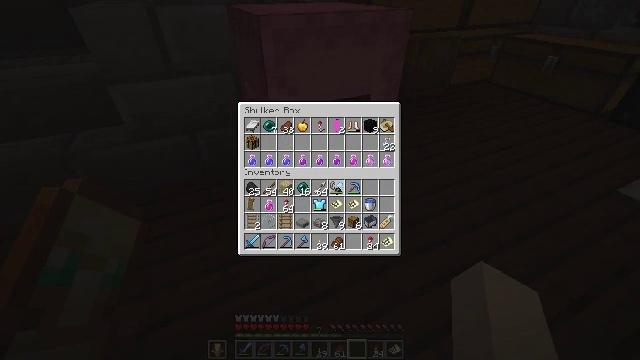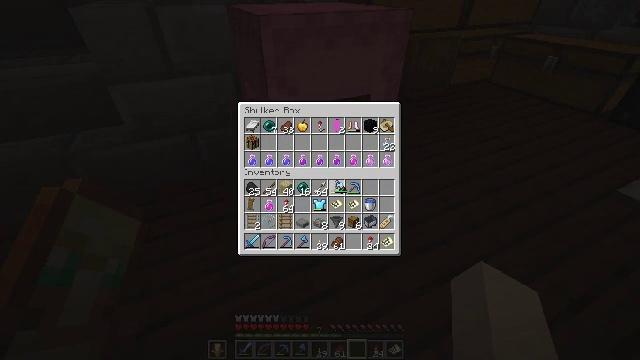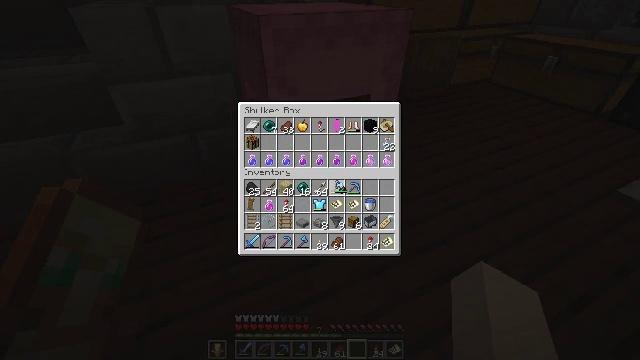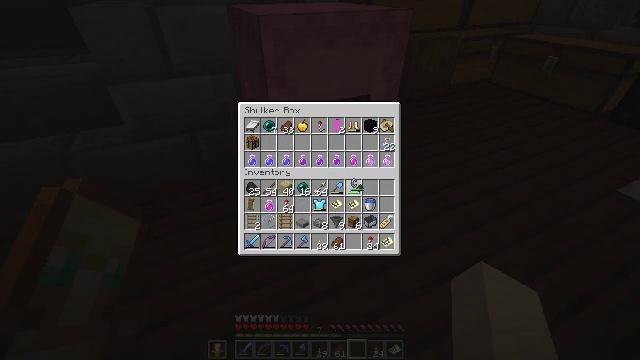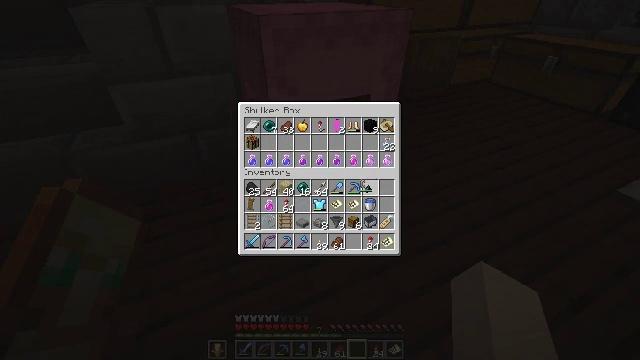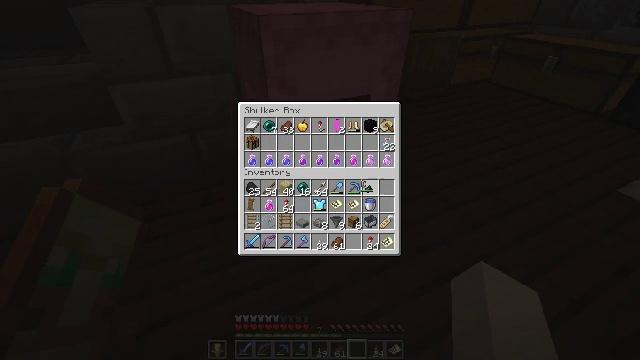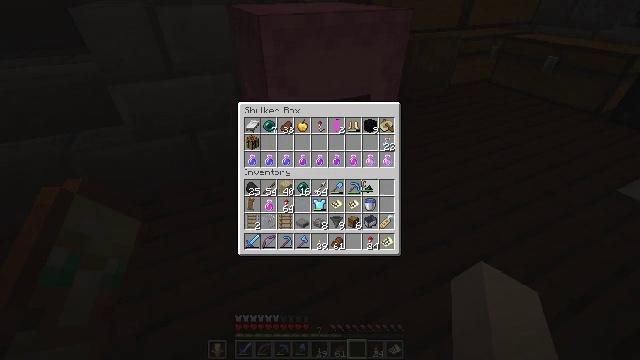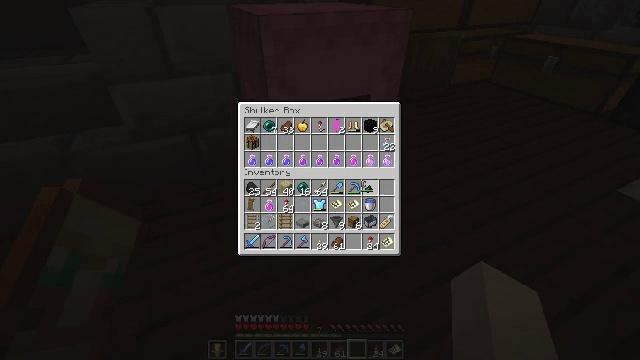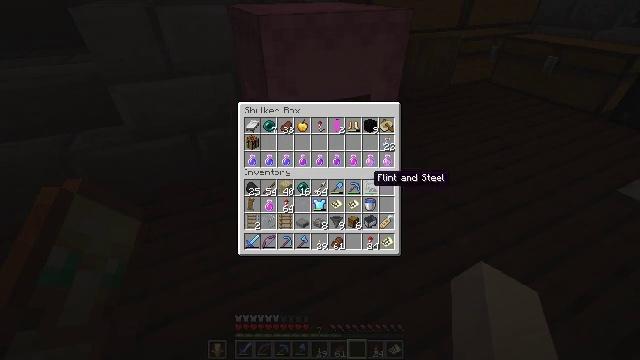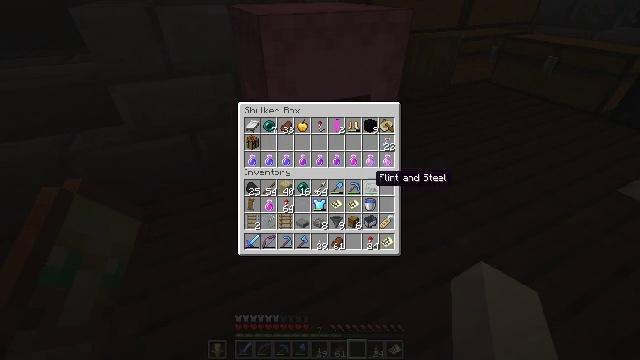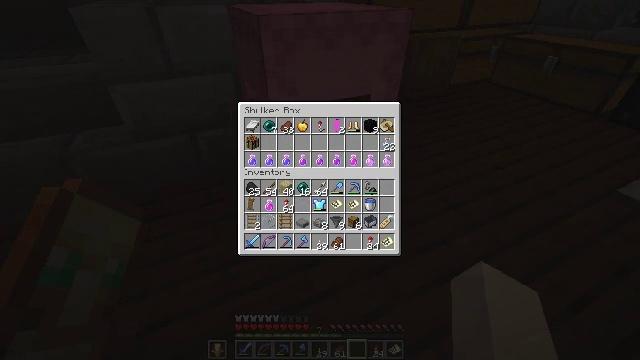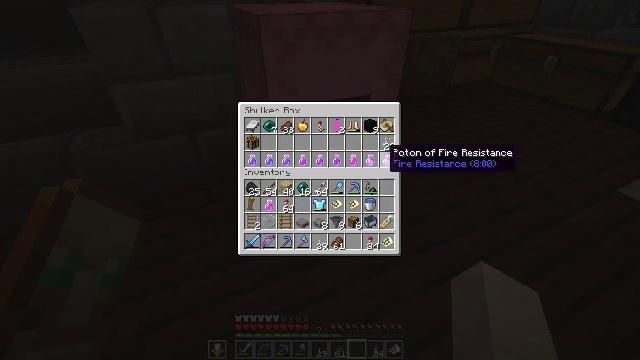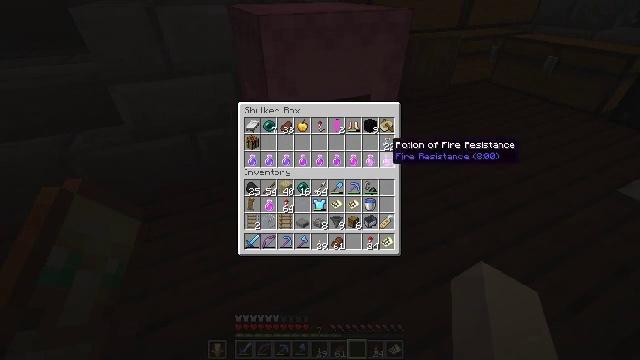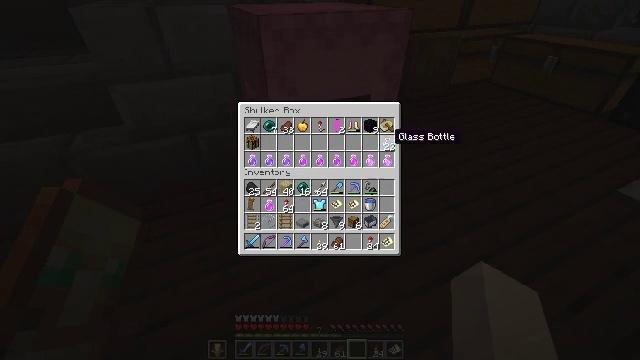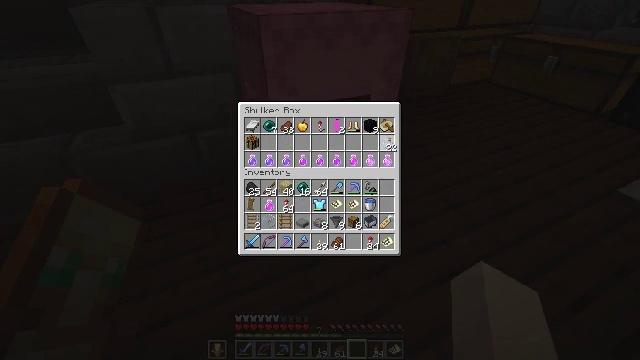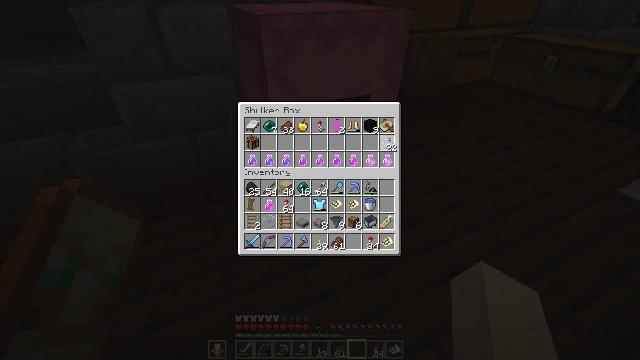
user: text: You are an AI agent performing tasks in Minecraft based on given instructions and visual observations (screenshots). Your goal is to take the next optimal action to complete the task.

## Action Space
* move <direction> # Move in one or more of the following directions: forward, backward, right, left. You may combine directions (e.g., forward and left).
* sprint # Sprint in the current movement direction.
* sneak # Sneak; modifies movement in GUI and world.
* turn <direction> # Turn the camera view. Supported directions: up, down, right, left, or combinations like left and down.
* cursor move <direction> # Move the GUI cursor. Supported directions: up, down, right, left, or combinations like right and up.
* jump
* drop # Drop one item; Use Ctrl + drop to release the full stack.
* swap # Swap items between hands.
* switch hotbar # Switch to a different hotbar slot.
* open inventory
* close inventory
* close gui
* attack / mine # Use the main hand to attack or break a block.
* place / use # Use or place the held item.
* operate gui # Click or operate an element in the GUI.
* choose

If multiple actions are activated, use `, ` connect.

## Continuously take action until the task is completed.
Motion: motion action
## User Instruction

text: Gather the pink shulker box for storage.
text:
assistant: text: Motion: no_op
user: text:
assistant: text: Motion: no_op
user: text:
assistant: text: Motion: cursor move right
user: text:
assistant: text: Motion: cursor move right
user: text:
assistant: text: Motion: no_op
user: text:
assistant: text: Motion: operate gui
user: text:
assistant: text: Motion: operate gui
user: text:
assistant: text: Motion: no_op
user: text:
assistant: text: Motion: no_op
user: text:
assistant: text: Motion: cursor move right and up
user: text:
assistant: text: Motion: cursor move up
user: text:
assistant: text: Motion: cursor move up
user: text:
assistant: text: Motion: cursor move up
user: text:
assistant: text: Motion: operate gui
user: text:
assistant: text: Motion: operate gui
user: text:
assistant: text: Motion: cursor move down
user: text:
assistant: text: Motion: cursor move down
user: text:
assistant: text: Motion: no_op
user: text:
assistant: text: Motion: no_op
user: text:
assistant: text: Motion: no_op
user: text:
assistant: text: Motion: operate gui
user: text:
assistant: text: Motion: operate gui
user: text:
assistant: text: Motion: no_op
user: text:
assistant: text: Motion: no_op
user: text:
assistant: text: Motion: cursor move down
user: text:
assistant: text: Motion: cursor move down
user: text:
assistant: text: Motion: sneak
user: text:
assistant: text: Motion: sneak
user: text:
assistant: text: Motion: sneak, operate gui
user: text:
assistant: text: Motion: sneak, cursor move left